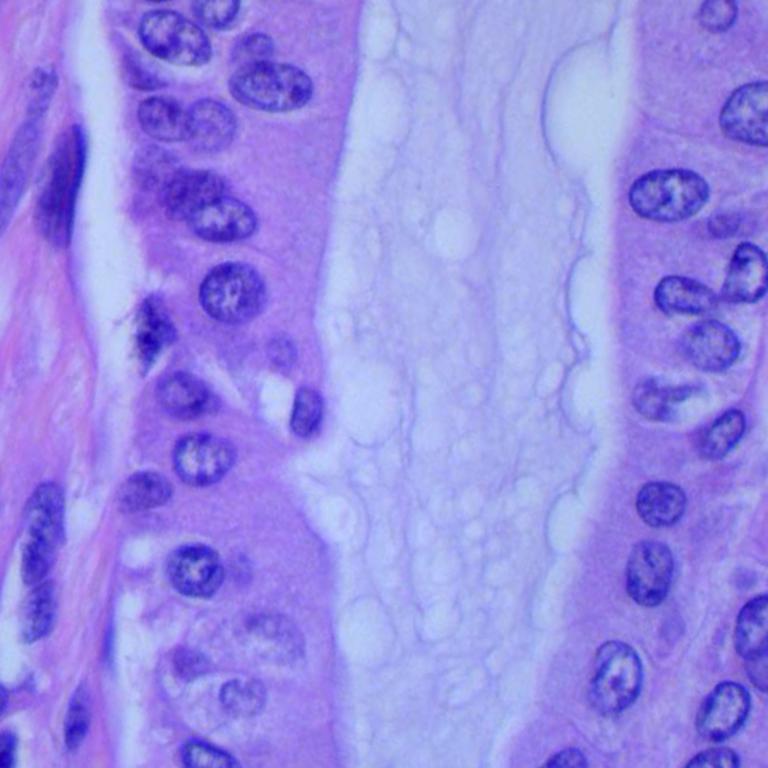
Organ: lung
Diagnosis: adenocarcinomas